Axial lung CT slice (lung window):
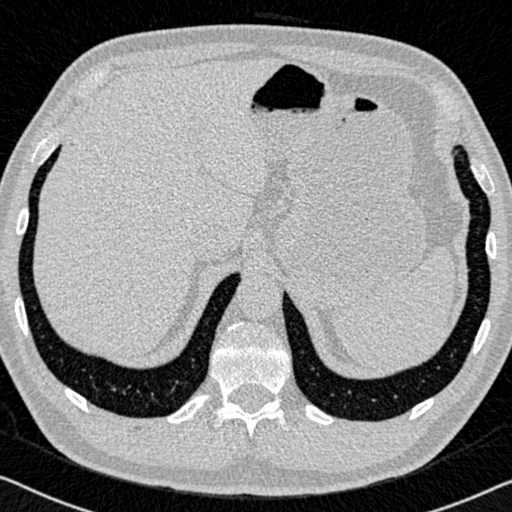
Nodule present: no